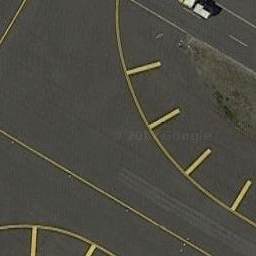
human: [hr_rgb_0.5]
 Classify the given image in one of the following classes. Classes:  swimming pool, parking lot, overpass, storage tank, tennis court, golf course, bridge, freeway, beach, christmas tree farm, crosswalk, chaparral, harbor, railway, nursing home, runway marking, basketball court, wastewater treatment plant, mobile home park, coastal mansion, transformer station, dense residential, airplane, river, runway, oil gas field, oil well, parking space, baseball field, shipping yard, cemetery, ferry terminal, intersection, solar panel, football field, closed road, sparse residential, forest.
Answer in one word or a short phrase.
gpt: runway marking